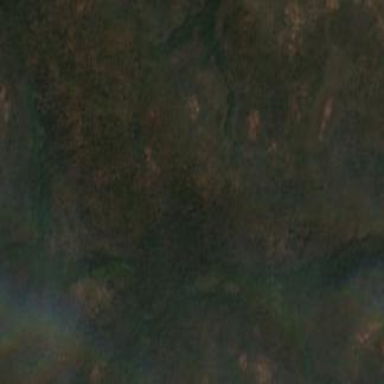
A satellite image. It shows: Forest area.